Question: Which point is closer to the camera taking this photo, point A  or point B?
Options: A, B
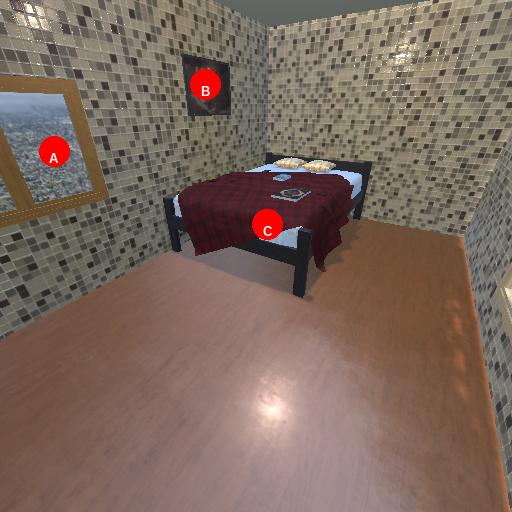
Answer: A